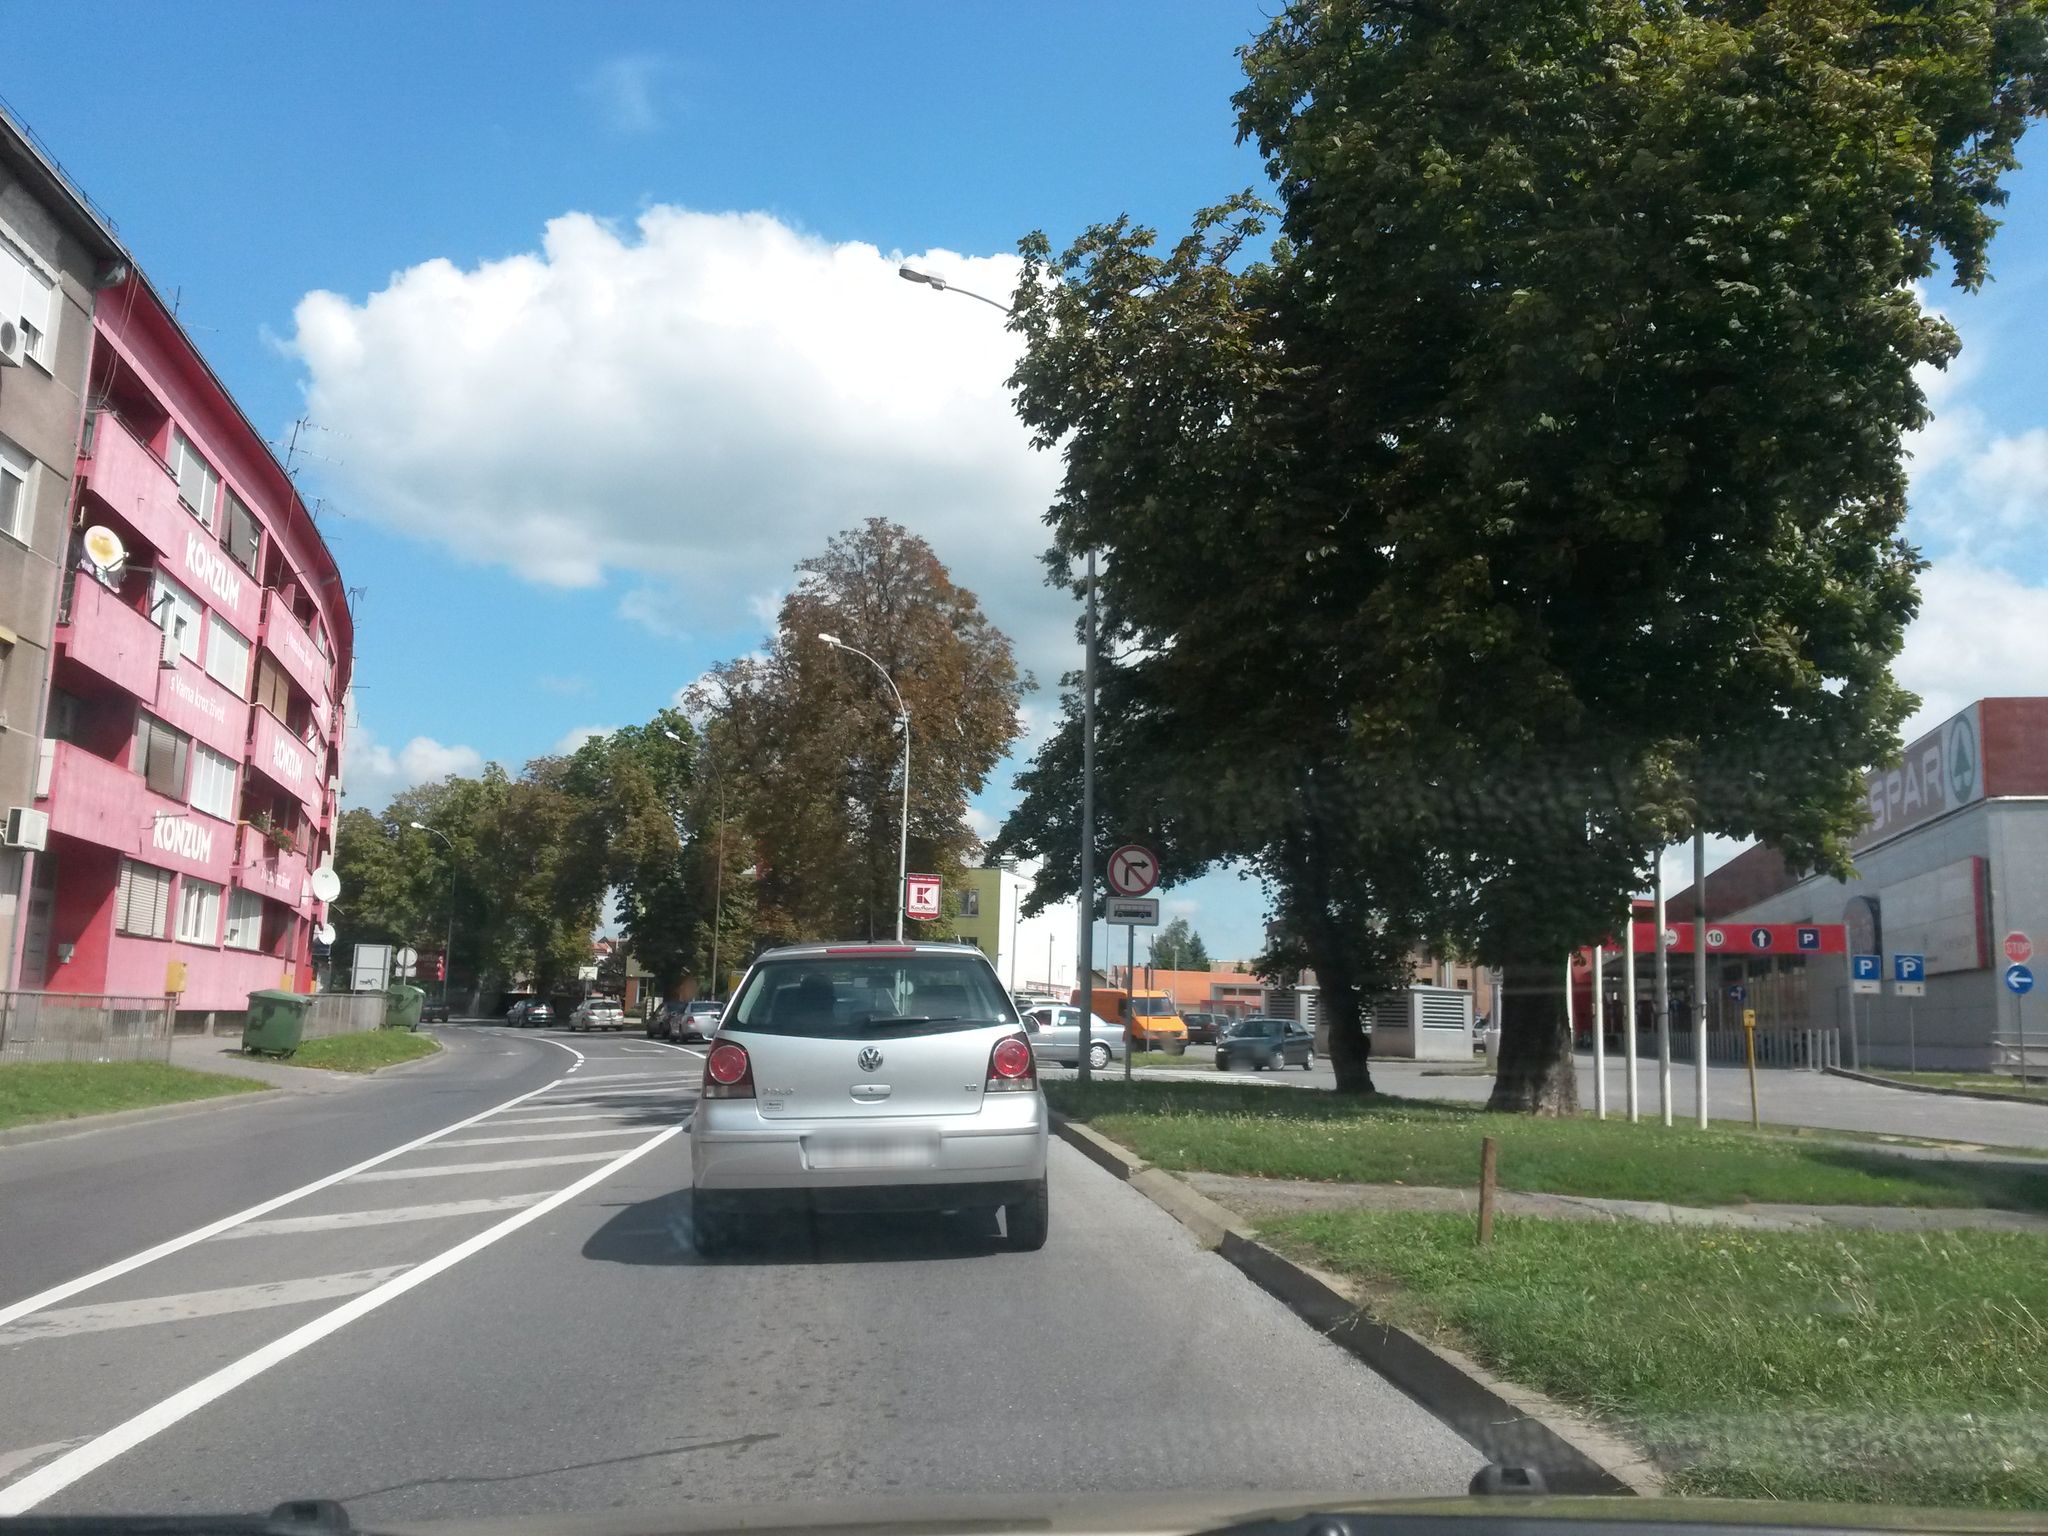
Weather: clear
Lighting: day
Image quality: good
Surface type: driving surface
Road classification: service, secondary
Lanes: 2
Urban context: dense urban cluster
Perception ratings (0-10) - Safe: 6.07, Lively: 8.22, Beautiful: 7.65, Boring: 2.89, Depressing: 4.62, Wealthy: 7.5